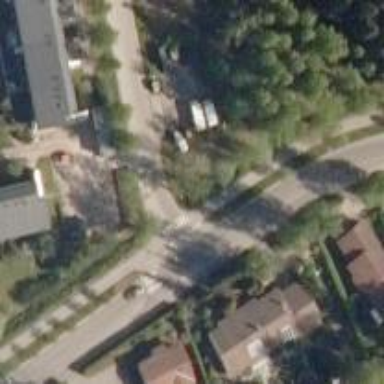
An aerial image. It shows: Crossing road.